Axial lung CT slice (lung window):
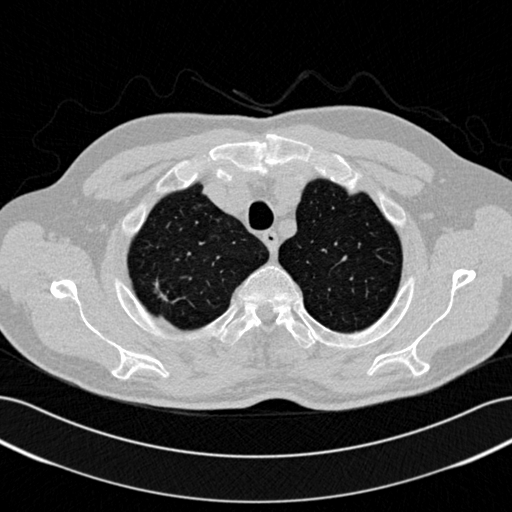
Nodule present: no